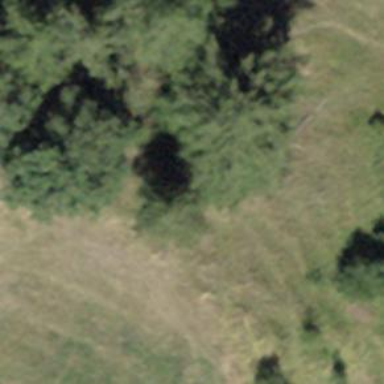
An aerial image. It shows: Forest area.